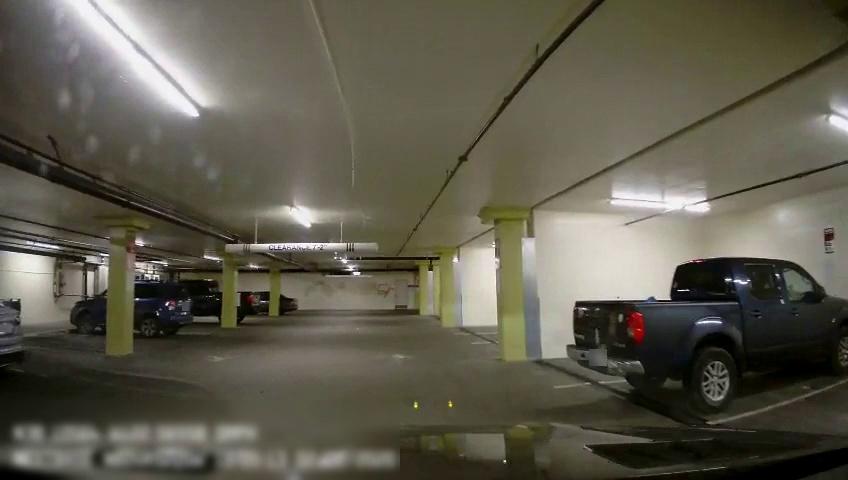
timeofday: Dusk/Dawn/Twilight
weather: Other
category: Drivable Space
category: Vehicles | Car
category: Vehicles | Truck
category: Vehicles | SUV
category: Vehicles | Truck
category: Vehicles | Car